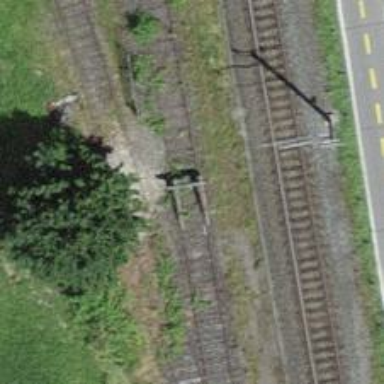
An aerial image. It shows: Railway buffer stop.